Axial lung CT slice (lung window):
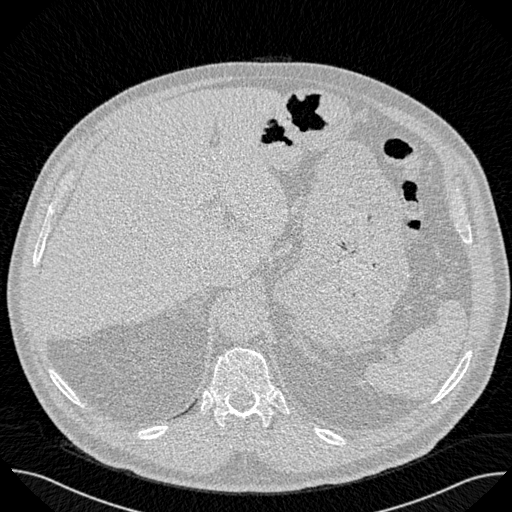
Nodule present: no